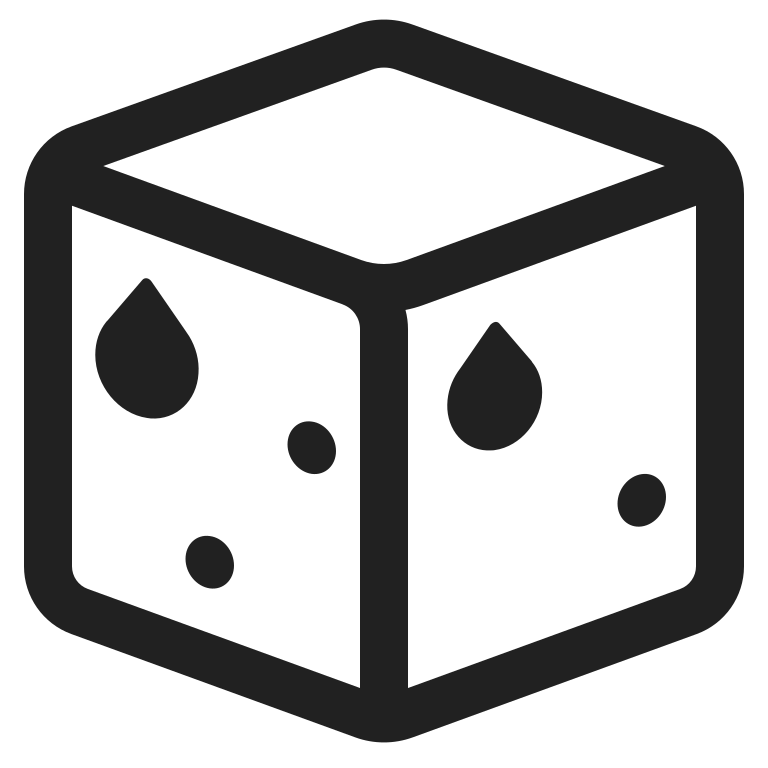
ice high contrast